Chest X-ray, PA view. Patient: 22 years old, sex M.
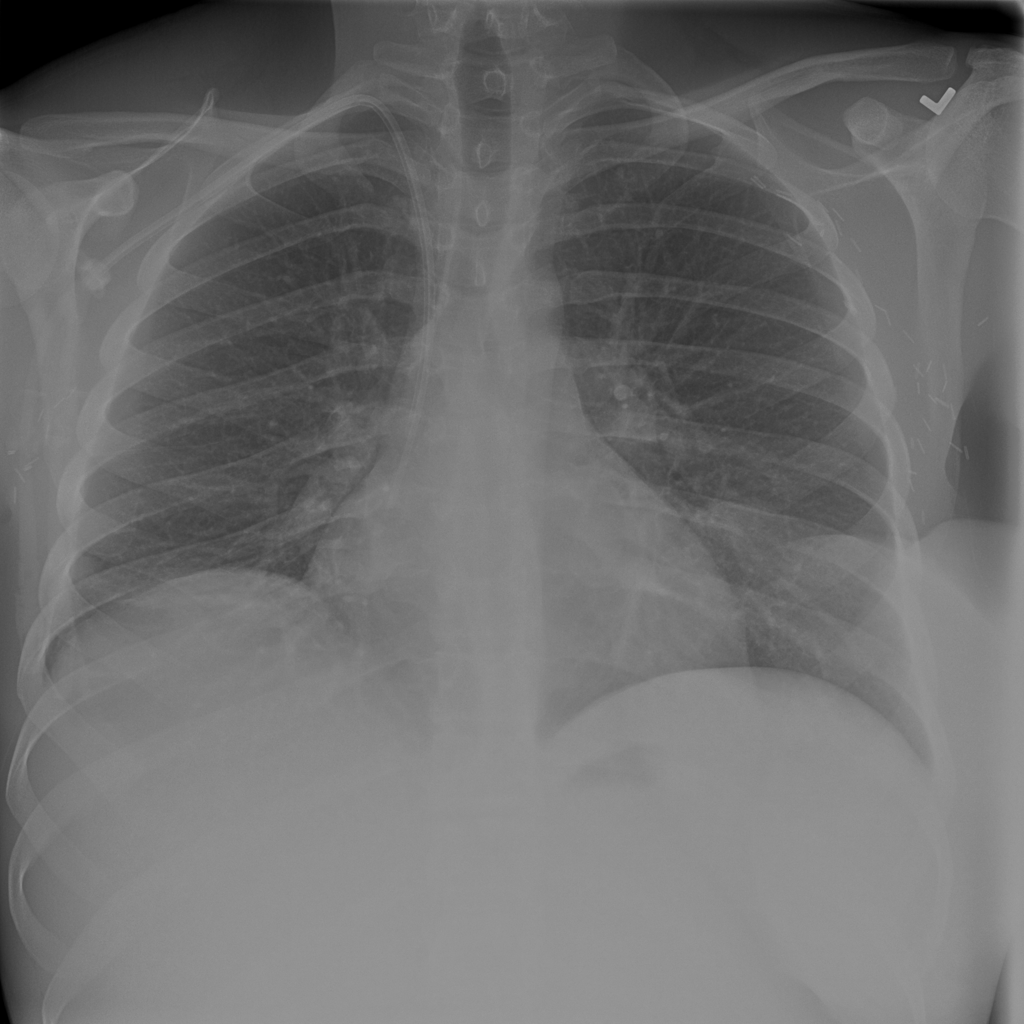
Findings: Atelectasis, Effusion, Mass